Field crop: maize
Growth stage: 2
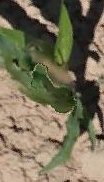
Species: maize